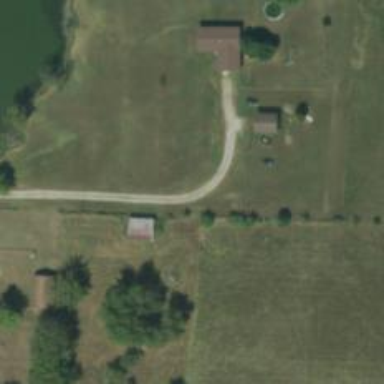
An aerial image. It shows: Driveway leading to service road.